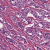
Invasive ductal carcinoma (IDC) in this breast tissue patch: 1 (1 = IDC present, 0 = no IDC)